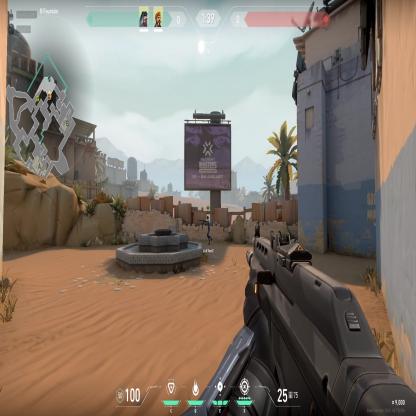
Label: teammate